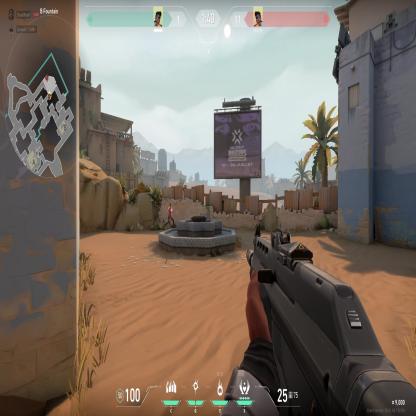
Label: enemy